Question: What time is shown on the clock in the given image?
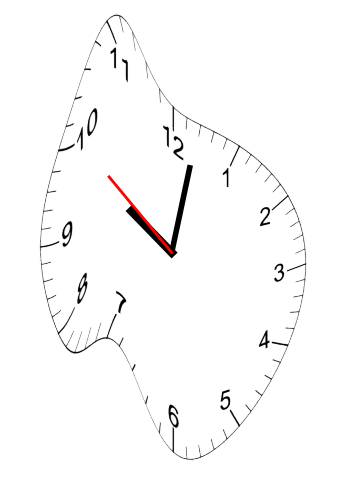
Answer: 10:01:51